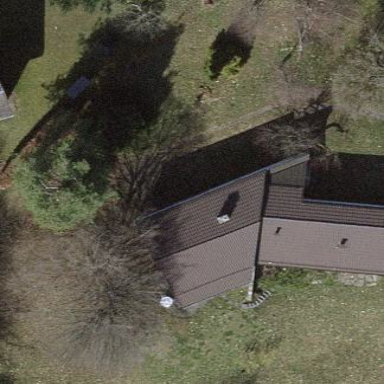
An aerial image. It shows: Simple and straightforward house.